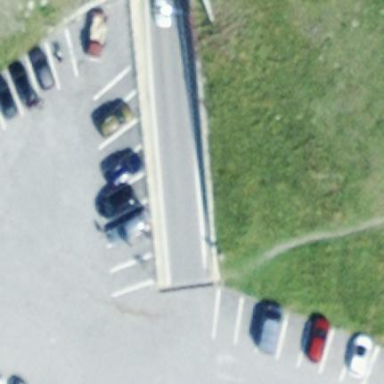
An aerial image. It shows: Parking area with surface.